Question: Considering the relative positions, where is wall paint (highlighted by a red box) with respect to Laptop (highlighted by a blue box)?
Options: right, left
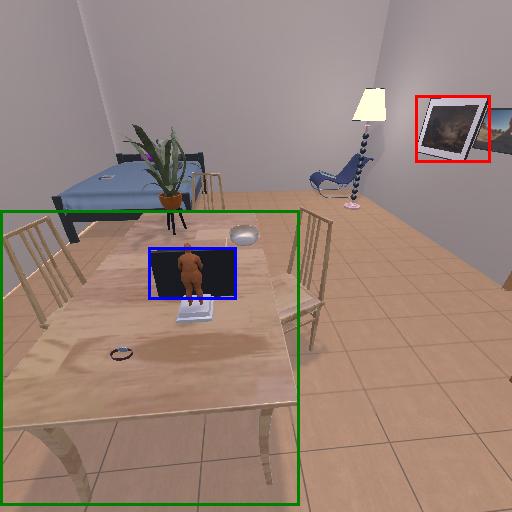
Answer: right